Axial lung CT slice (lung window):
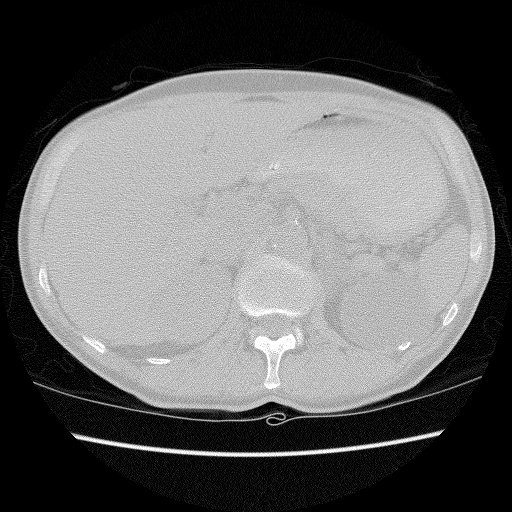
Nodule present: no